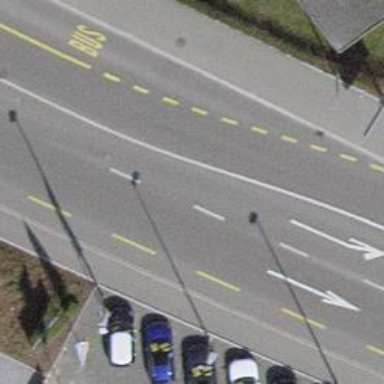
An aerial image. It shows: Secondary road with asphalt surface. There is soft lane for cycling on the left side of the road.